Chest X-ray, AP view. Patient: 58 years old, sex M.
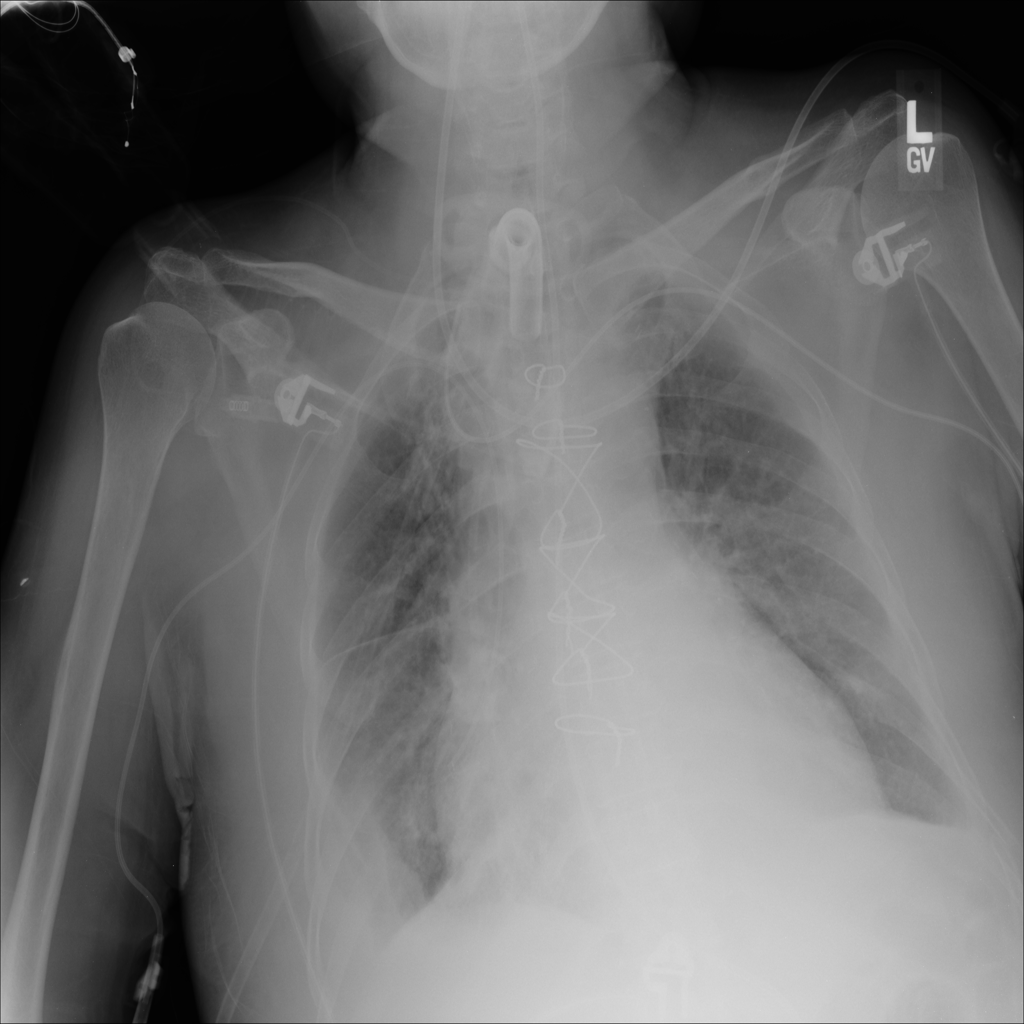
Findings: Infiltration